Question: I wanna change heading (h1,h2,h3) directly on toolbar ( like tinymce version 3) because i use it very much when i create a new artical. I'm trying to search on internet but I didn't find any answers. Please help me. Thanks a lot

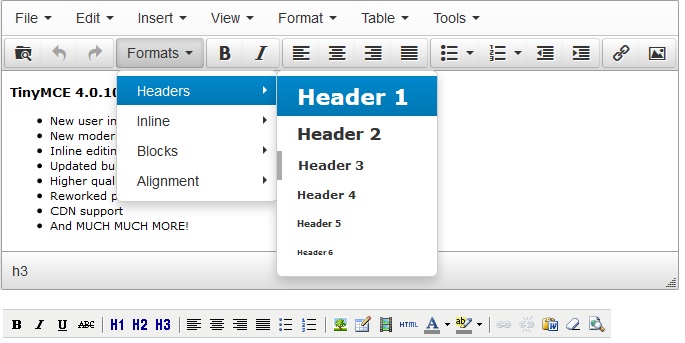
Answer: This answer arrives surely late, but maybe it can help others like me, people how are looking for answer for the same question. I read it here: <URL>
First, you have to create the plugin:
'''
tinyMCE.PluginManager.add('stylebuttons', function(editor, url) {
['pre', 'p', 'code', 'h1', 'h2', 'h3', 'h4', 'h5', 'h6'].forEach(function(name){
editor.addButton("style-" + name, {
tooltip: "Toggle " + name,
text: name.toUpperCase(),
onClick: function() { editor.execCommand('mceToggleFormat', false, name); },
onPostRender: function() {
var self = this, setup = function() {
editor.formatter.formatChanged(name, function(state) {
self.active(state);
});
};
editor.formatter ? setup() : editor.on('init', setup);
}
})
});
});
'''
And then use it in your toolbar:
'''
tinyMCE.init({
selector: '#id',
toolbar: "undo redo | style-p style-h1 style-h2 style-h3 style-pre style-code",
plugins: "stylebuttons",
});
'''